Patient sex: M
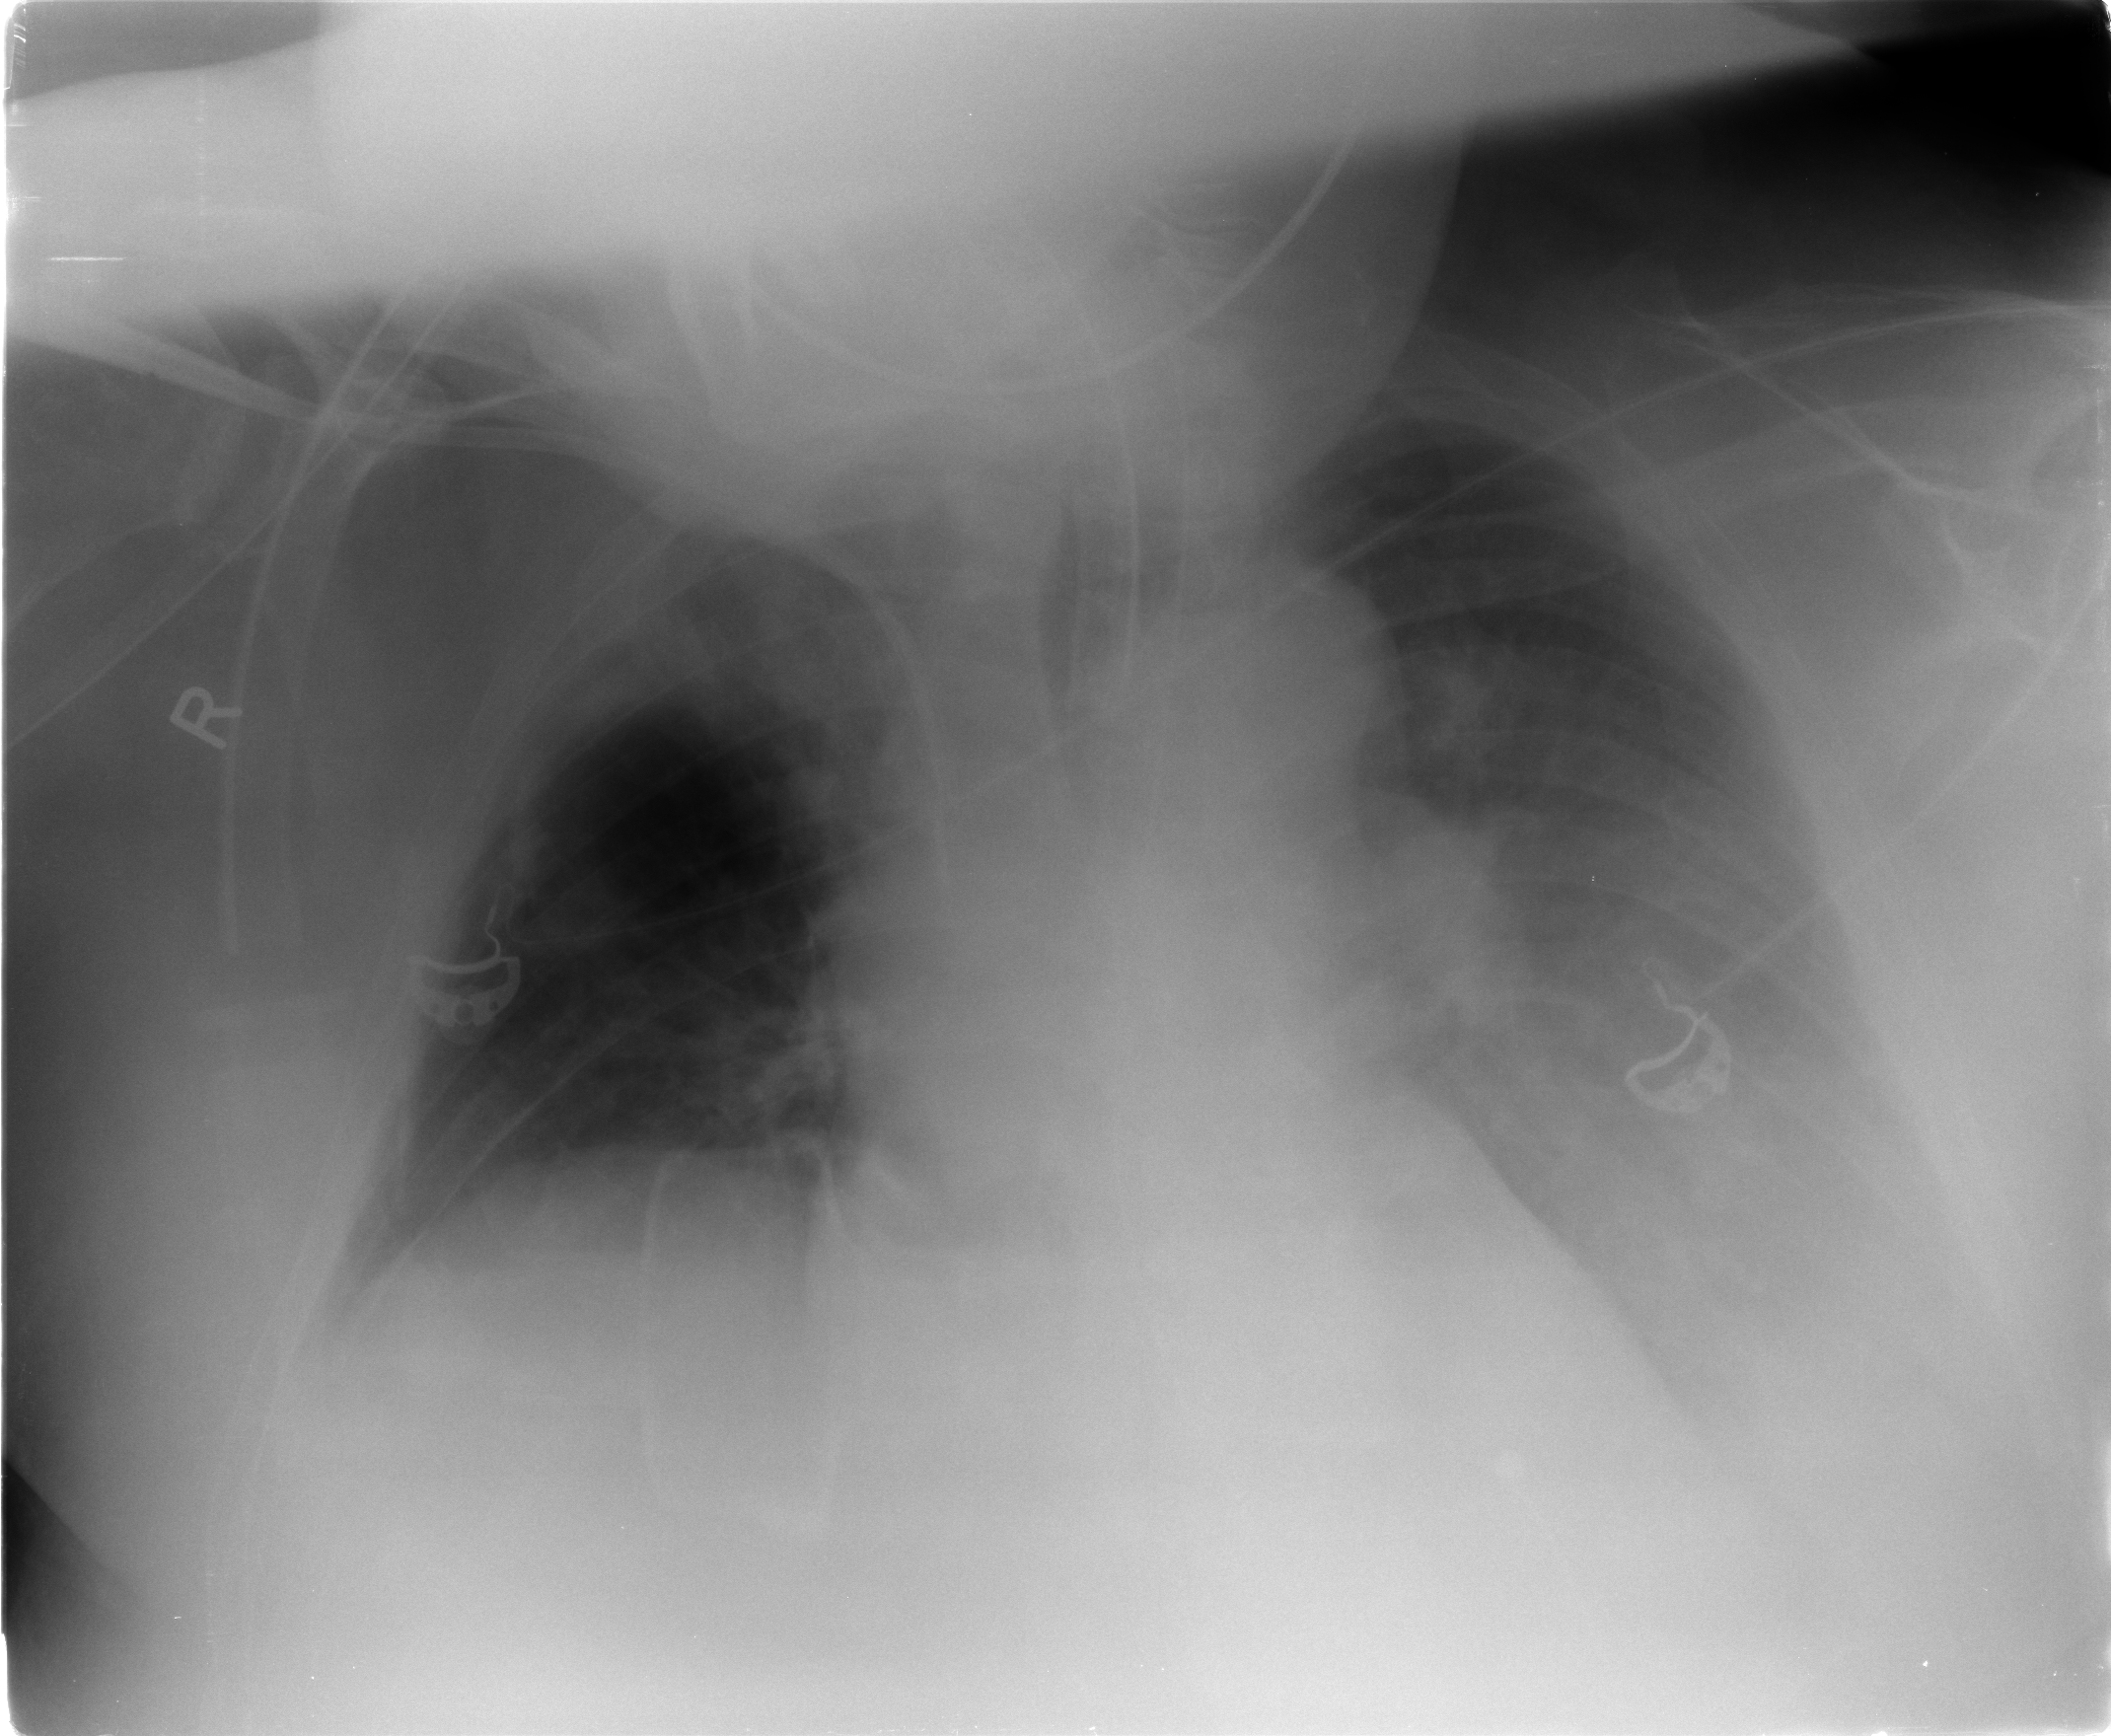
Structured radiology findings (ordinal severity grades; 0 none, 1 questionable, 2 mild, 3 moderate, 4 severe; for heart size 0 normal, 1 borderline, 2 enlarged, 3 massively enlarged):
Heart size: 2
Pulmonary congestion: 2
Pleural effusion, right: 2
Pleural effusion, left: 3
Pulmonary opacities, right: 0
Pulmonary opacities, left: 0
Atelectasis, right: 2
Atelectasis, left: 2